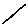
Label: line